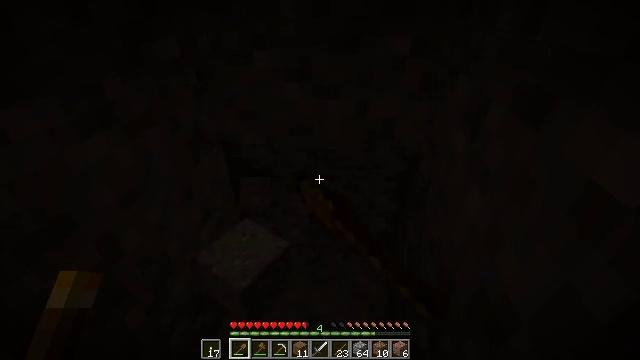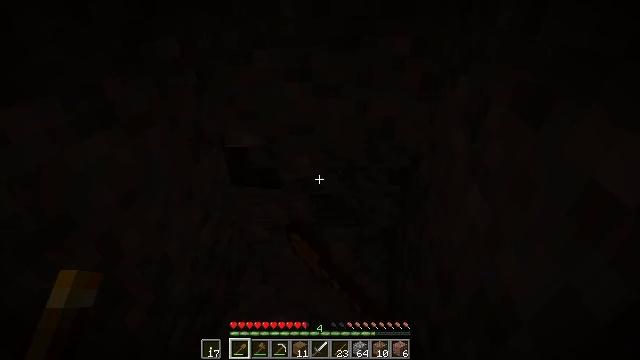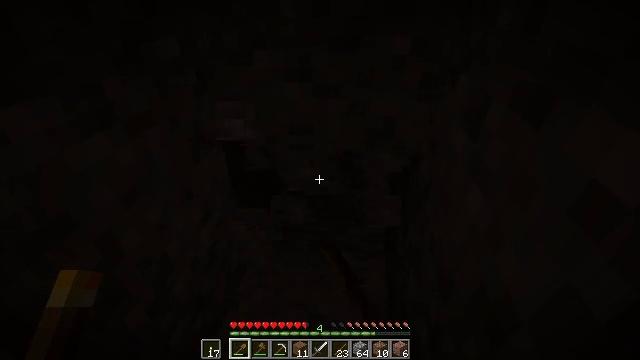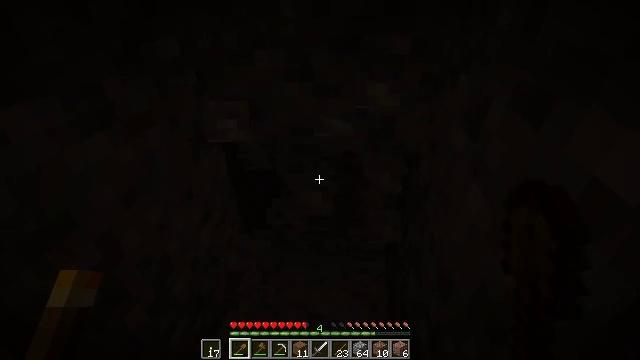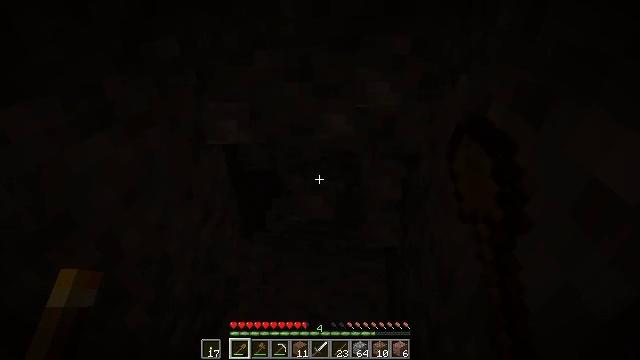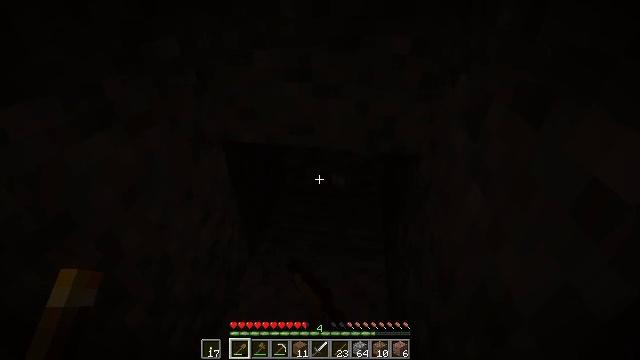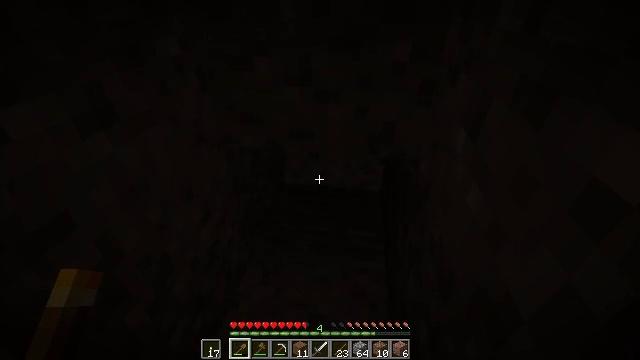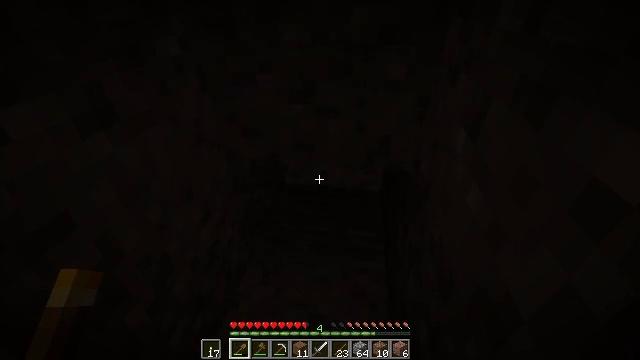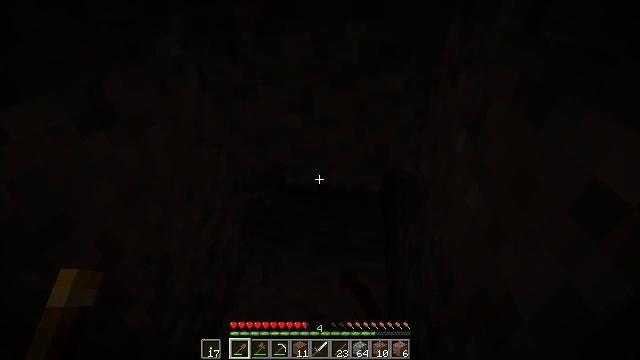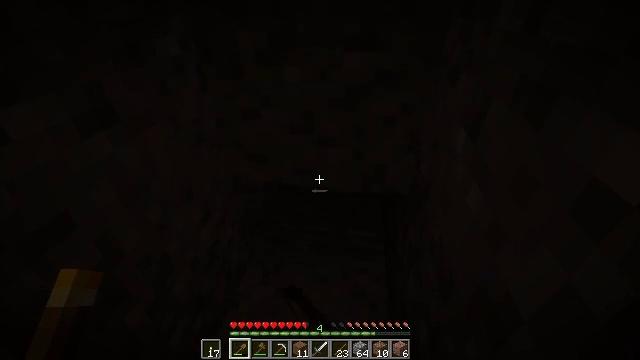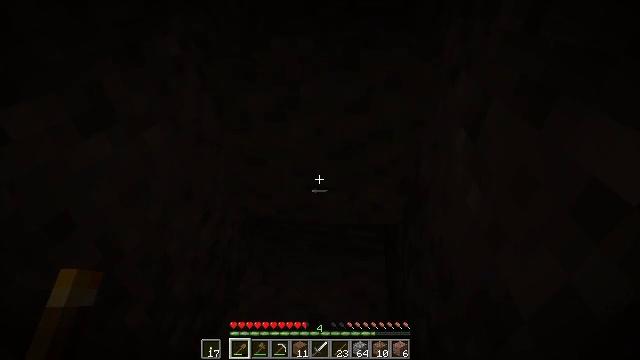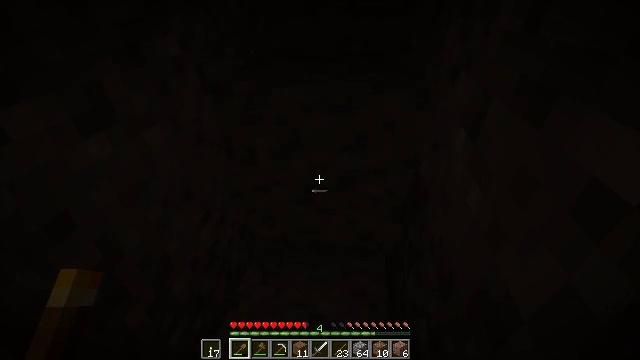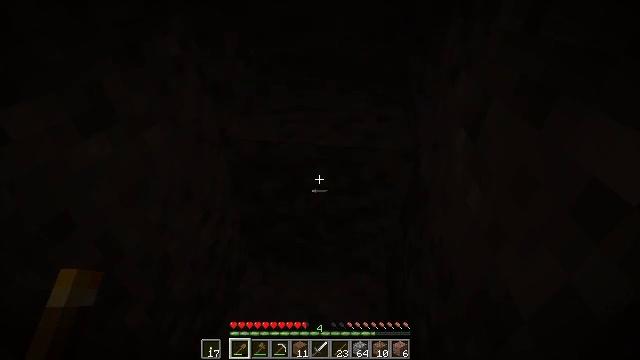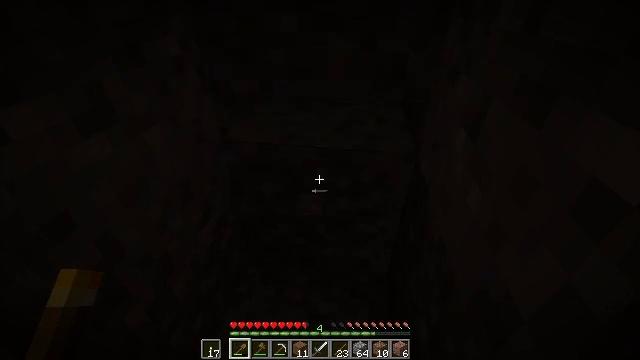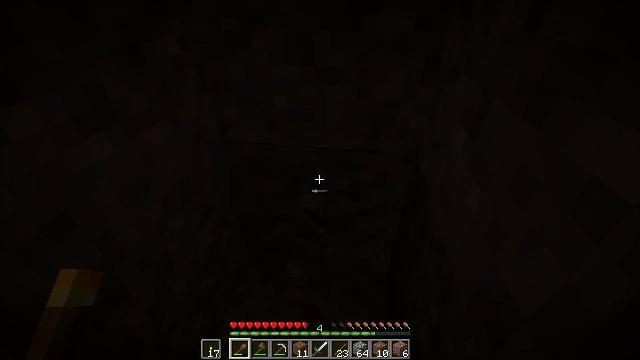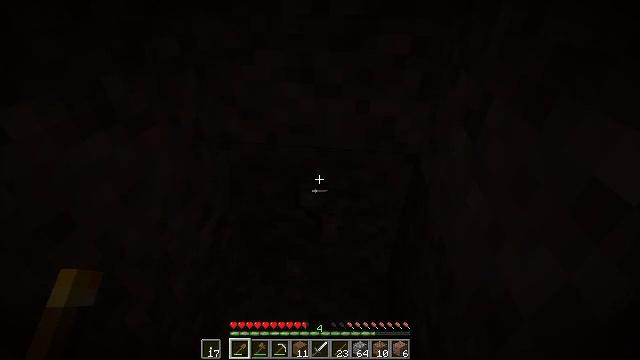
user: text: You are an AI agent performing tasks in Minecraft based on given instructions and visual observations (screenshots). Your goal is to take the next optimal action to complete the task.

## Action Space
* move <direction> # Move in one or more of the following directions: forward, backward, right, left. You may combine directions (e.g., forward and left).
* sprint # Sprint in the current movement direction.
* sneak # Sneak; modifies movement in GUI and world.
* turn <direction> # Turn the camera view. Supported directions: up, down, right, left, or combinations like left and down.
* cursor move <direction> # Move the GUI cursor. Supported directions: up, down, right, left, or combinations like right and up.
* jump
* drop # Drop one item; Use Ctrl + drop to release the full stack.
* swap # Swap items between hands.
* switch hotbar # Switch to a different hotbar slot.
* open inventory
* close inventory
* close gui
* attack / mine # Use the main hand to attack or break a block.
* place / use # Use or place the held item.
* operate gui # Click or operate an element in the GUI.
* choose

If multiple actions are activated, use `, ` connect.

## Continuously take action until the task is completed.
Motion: motion action
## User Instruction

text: Collect gravel for your inventory.
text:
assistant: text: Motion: attack / mine
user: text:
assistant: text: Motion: attack / mine
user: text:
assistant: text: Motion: attack / mine
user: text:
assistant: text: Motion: attack / mine
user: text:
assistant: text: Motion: attack / mine
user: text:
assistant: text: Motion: attack / mine
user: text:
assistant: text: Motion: attack / mine
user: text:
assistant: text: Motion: attack / mine
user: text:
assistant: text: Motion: attack / mine
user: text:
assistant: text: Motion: attack / mine
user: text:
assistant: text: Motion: attack / mine
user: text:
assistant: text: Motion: attack / mine
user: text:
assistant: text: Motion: attack / mine
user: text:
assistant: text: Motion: attack / mine
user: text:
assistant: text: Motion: attack / mine
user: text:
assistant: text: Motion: attack / mine
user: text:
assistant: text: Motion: attack / mine
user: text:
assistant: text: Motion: attack / mine
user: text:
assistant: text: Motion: attack / mine
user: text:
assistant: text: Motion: attack / mine
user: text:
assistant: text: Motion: attack / mine
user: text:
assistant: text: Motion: attack / mine
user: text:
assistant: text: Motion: attack / mine
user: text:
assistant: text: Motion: attack / mine
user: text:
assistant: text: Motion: attack / mine
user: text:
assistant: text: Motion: attack / mine
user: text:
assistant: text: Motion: attack / mine
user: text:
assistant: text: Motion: attack / mine
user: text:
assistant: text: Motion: attack / mine
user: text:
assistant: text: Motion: attack / mine